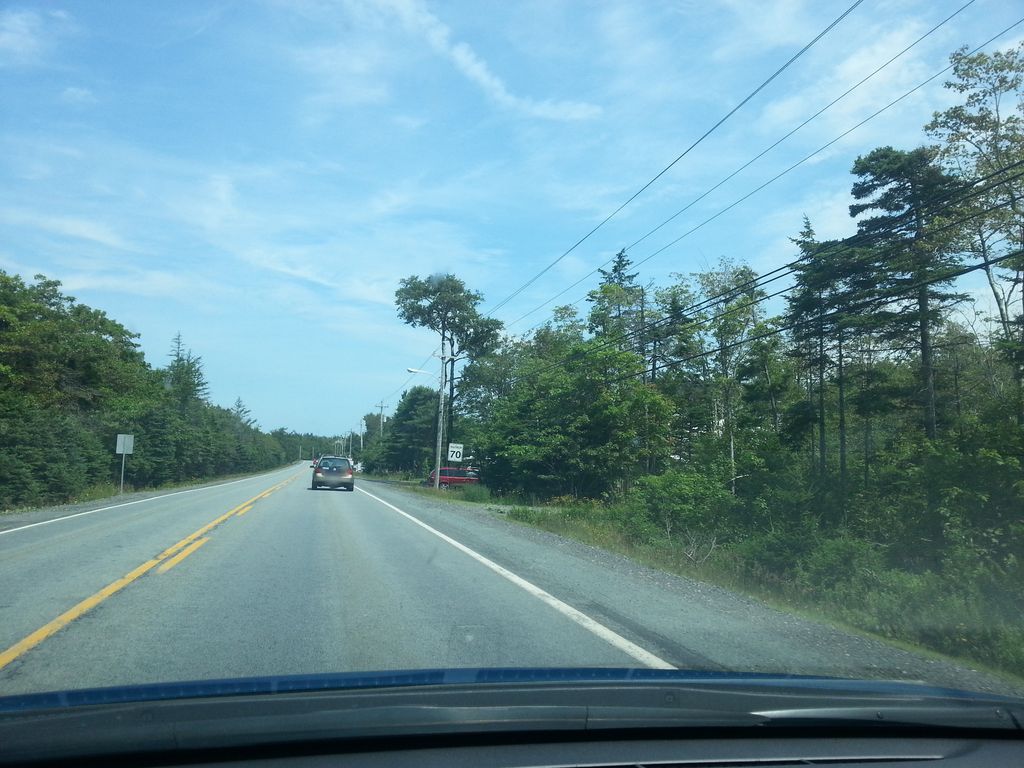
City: halifax